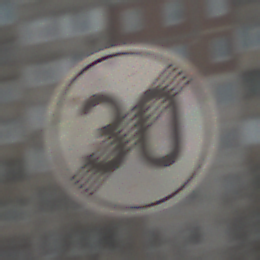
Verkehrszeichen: EndeGeschwindigkeit30
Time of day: MorningAfternoon
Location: Outdoor (Urban)
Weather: PartlyCloudy
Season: NotSpecified
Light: Natural